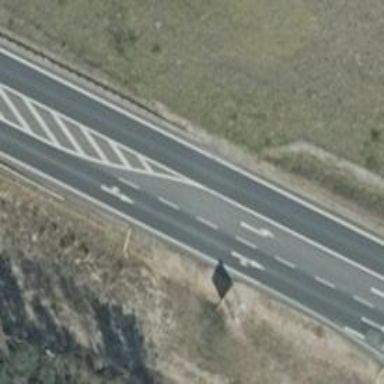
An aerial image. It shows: Asphalt road classified as primary highway.